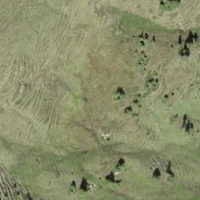
EUNIS habitat code: 26
Species observed at this site:
Gentianella campestris